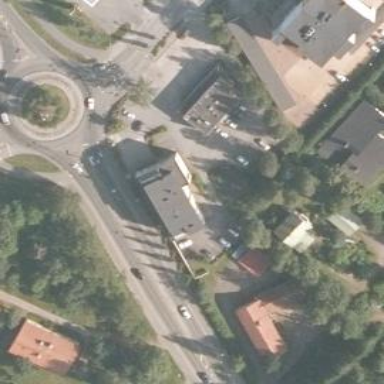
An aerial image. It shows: Pharmacy.